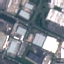
Land use / land cover: Industrial